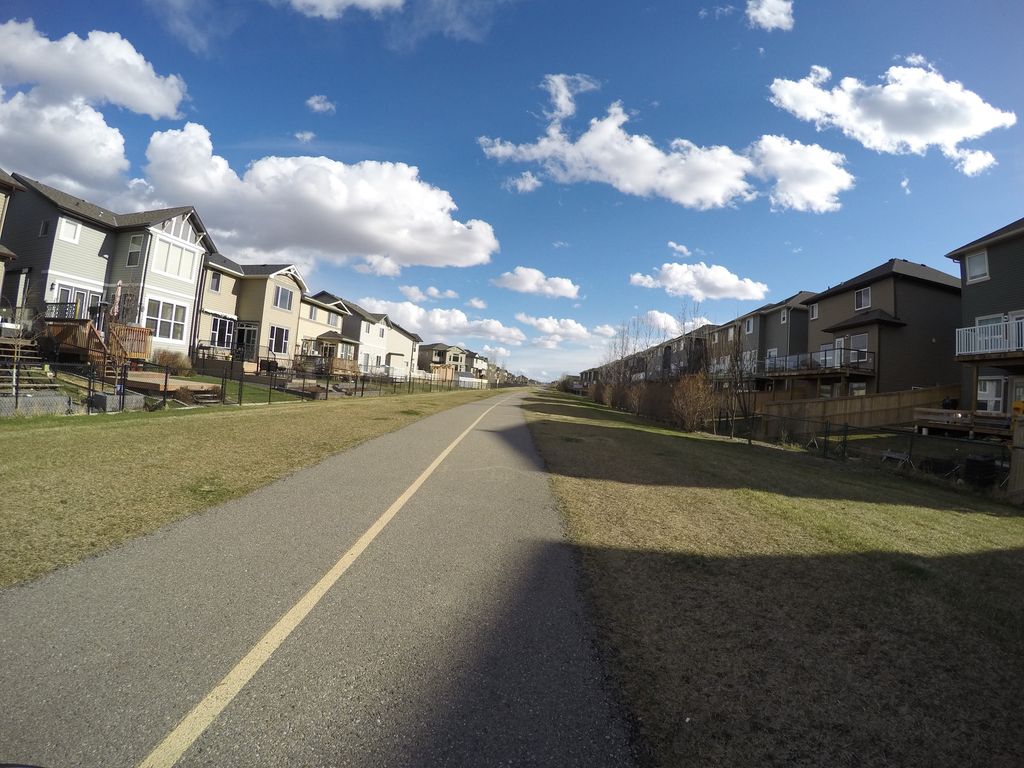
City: calgary